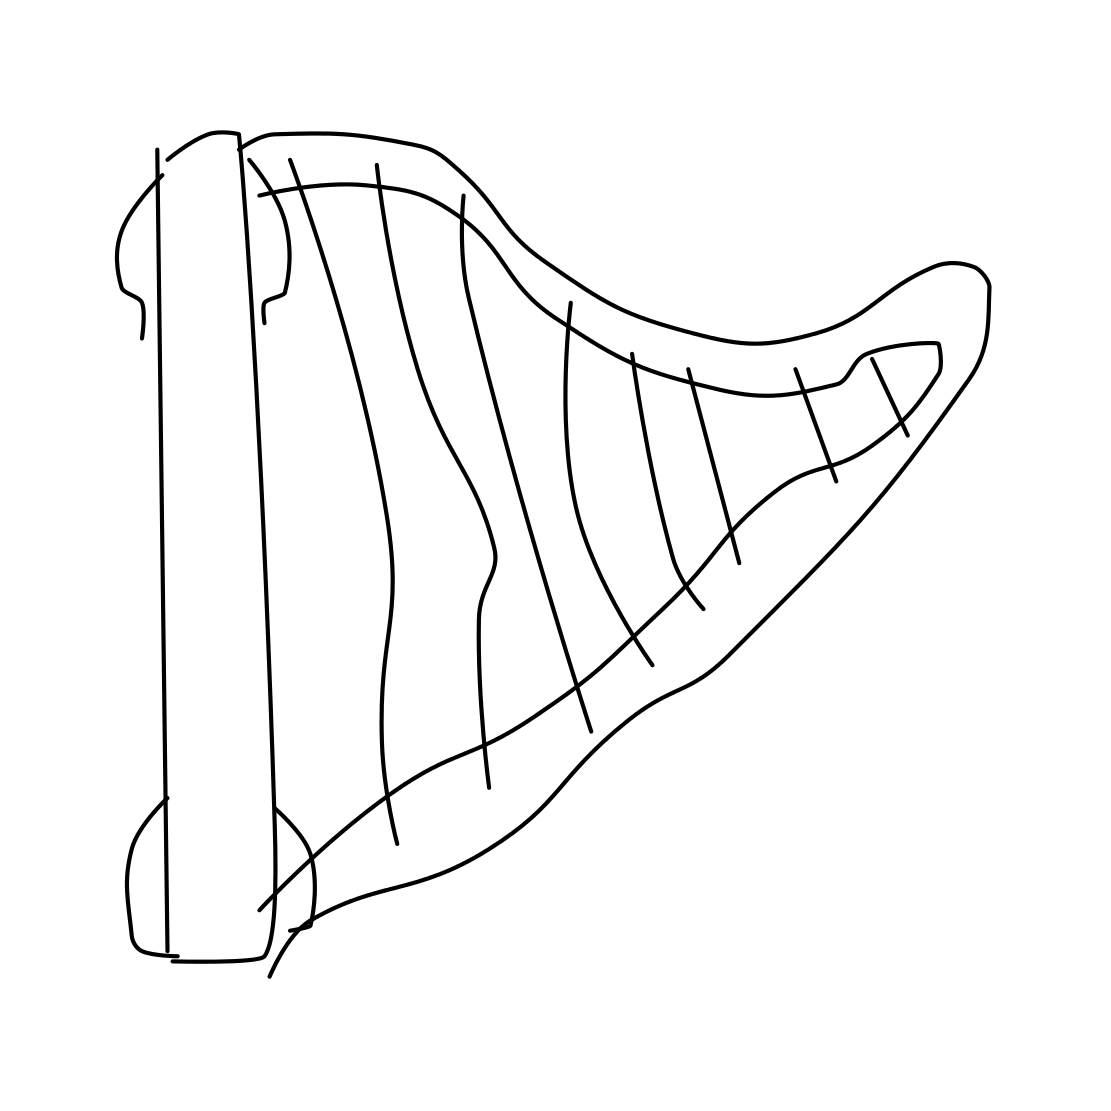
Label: harp